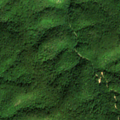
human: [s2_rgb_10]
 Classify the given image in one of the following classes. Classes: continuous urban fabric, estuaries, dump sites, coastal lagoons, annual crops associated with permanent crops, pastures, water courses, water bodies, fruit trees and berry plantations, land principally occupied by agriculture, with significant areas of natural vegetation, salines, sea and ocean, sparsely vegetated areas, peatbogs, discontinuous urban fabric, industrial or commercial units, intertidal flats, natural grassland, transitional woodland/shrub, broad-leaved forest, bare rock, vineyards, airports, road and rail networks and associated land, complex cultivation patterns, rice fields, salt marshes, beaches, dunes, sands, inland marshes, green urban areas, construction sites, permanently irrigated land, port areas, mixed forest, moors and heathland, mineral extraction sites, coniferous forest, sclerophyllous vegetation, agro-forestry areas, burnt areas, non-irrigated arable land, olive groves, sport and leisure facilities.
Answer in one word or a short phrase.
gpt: broad-leaved forest, mixed forest